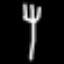
Label: fork